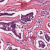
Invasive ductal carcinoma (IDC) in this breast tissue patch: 1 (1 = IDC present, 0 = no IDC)